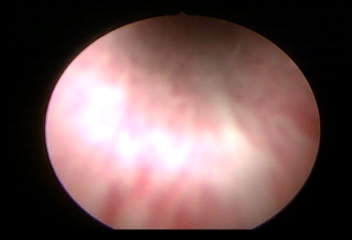
Modality: WLC
Class: Normal mucosa
Bladder cancer association: No